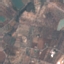
Label: PermanentCrop